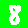
Digit: 8